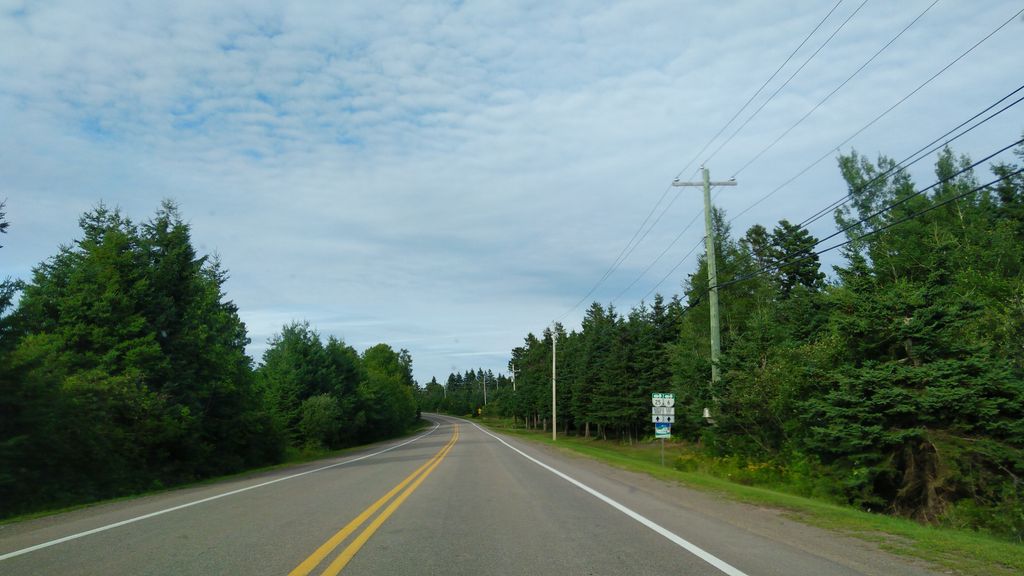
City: charlottetown